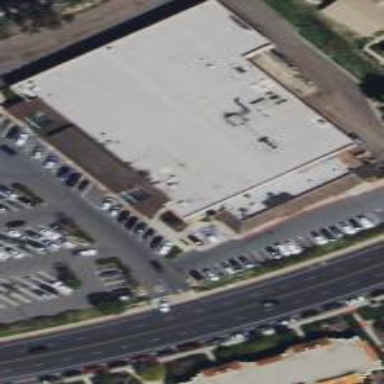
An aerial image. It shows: Commercial building.